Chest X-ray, PA view. Patient: 42 years old, sex M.
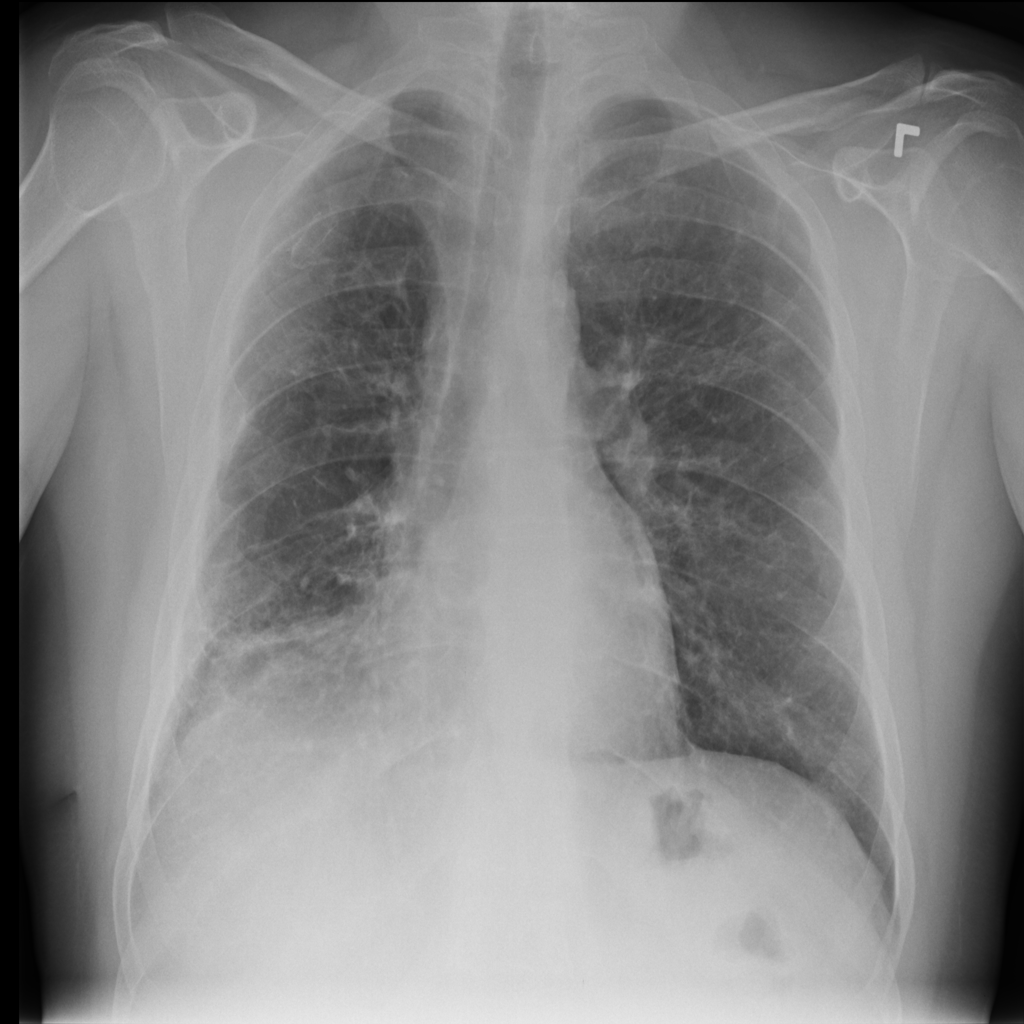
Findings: No Finding